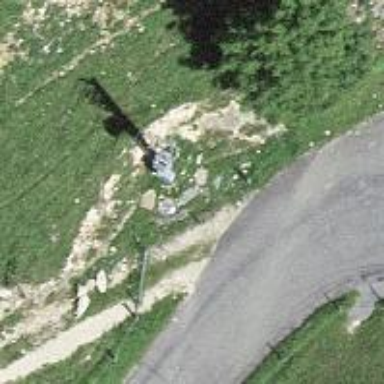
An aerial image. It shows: Distribution transformer attached to power pole.